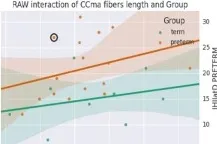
Corpus callosum of the circled outlier of plot.
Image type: chart (chart)